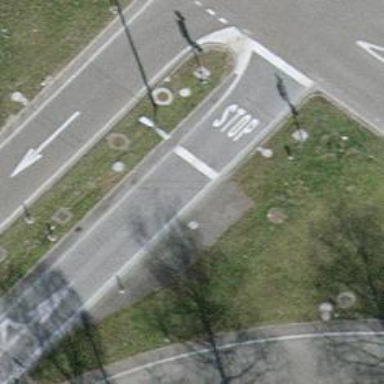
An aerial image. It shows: Road with traffic signals controlling the flow of traffic.